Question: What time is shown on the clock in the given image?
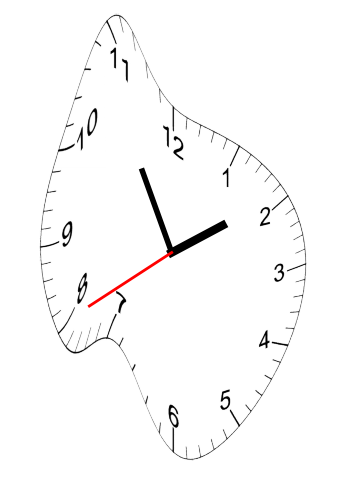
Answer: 01:54:40